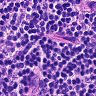
Metastatic tissue present: no